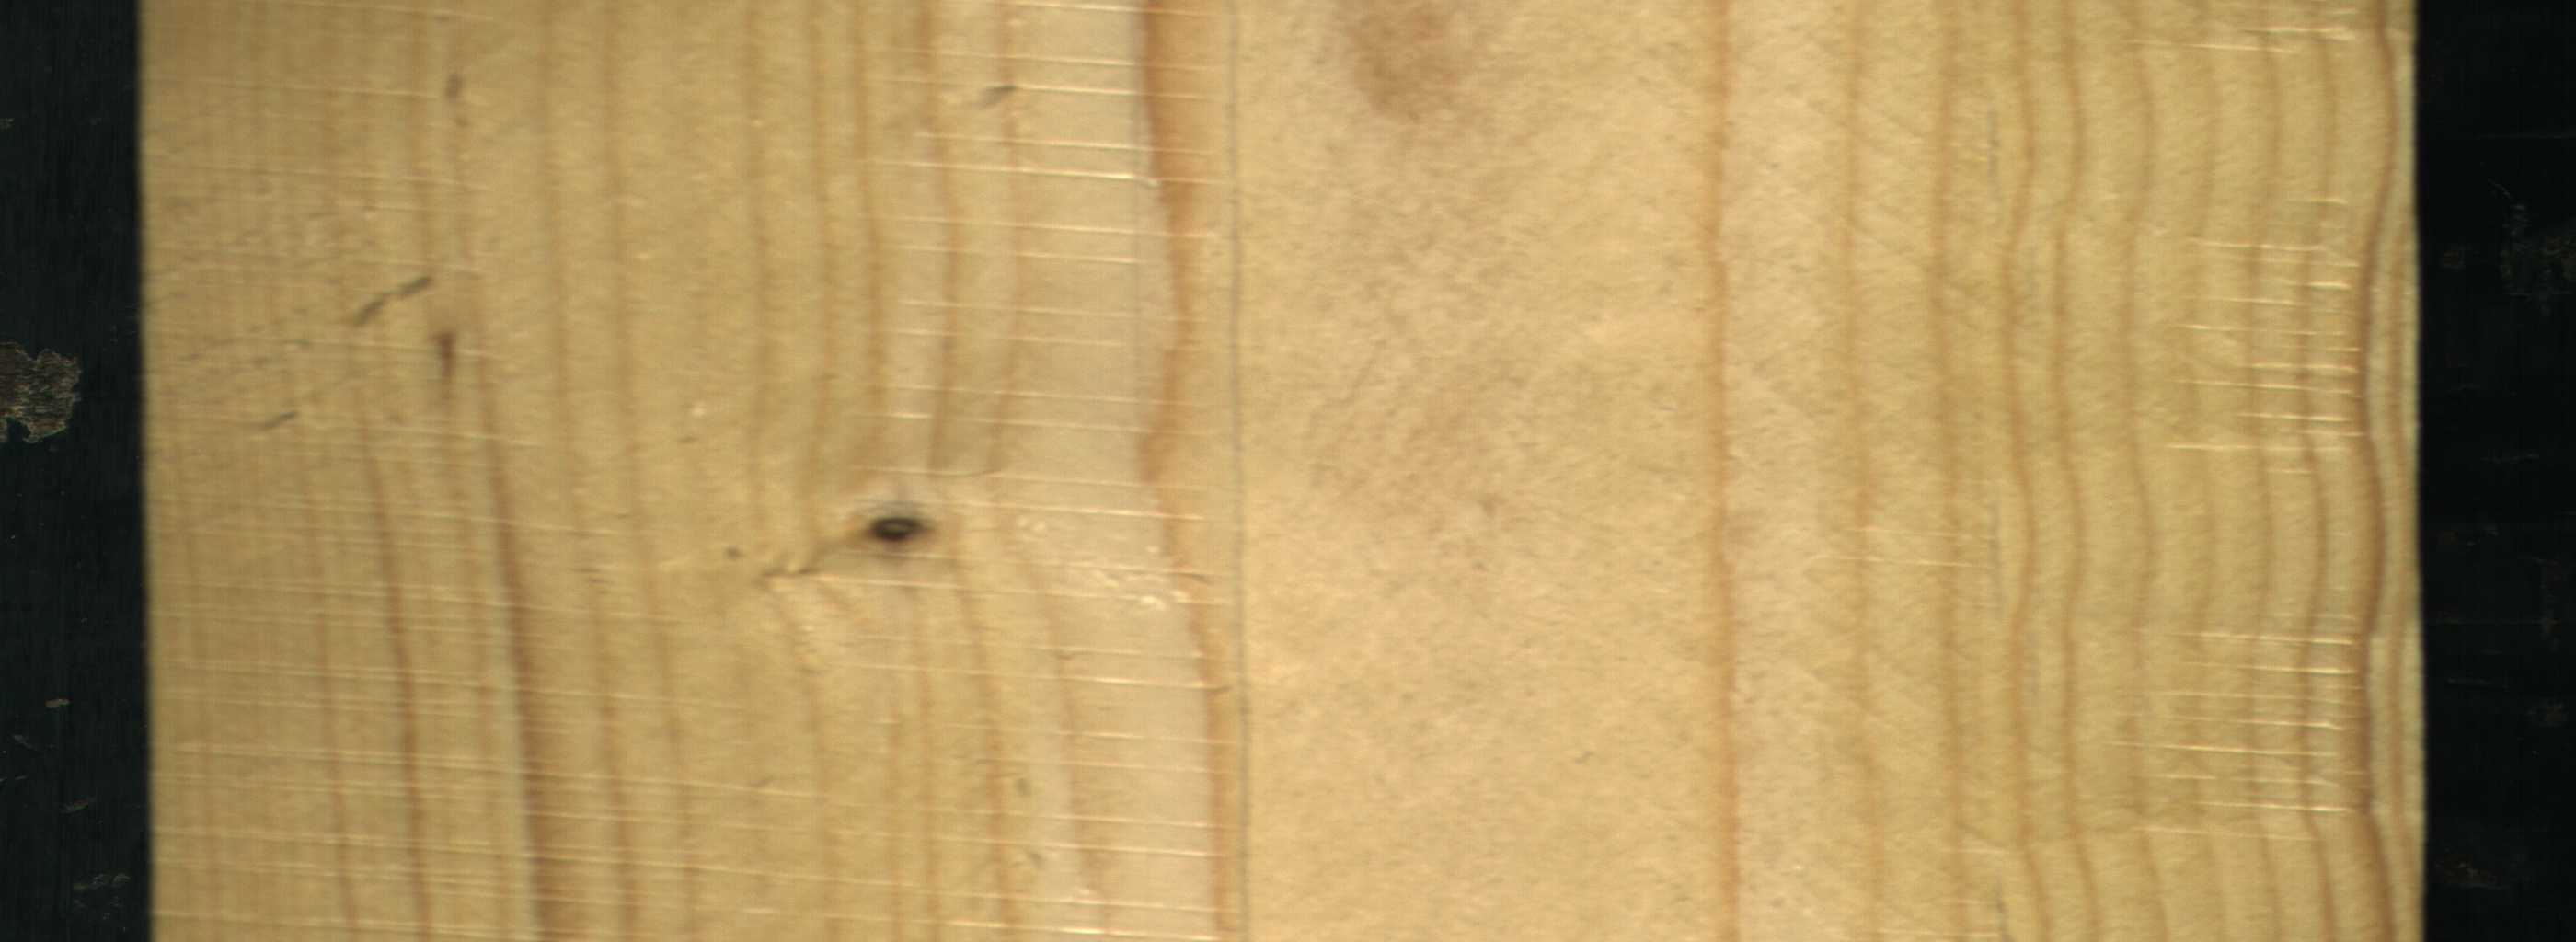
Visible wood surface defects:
Live_Knot